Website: apple
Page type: customer-info-address
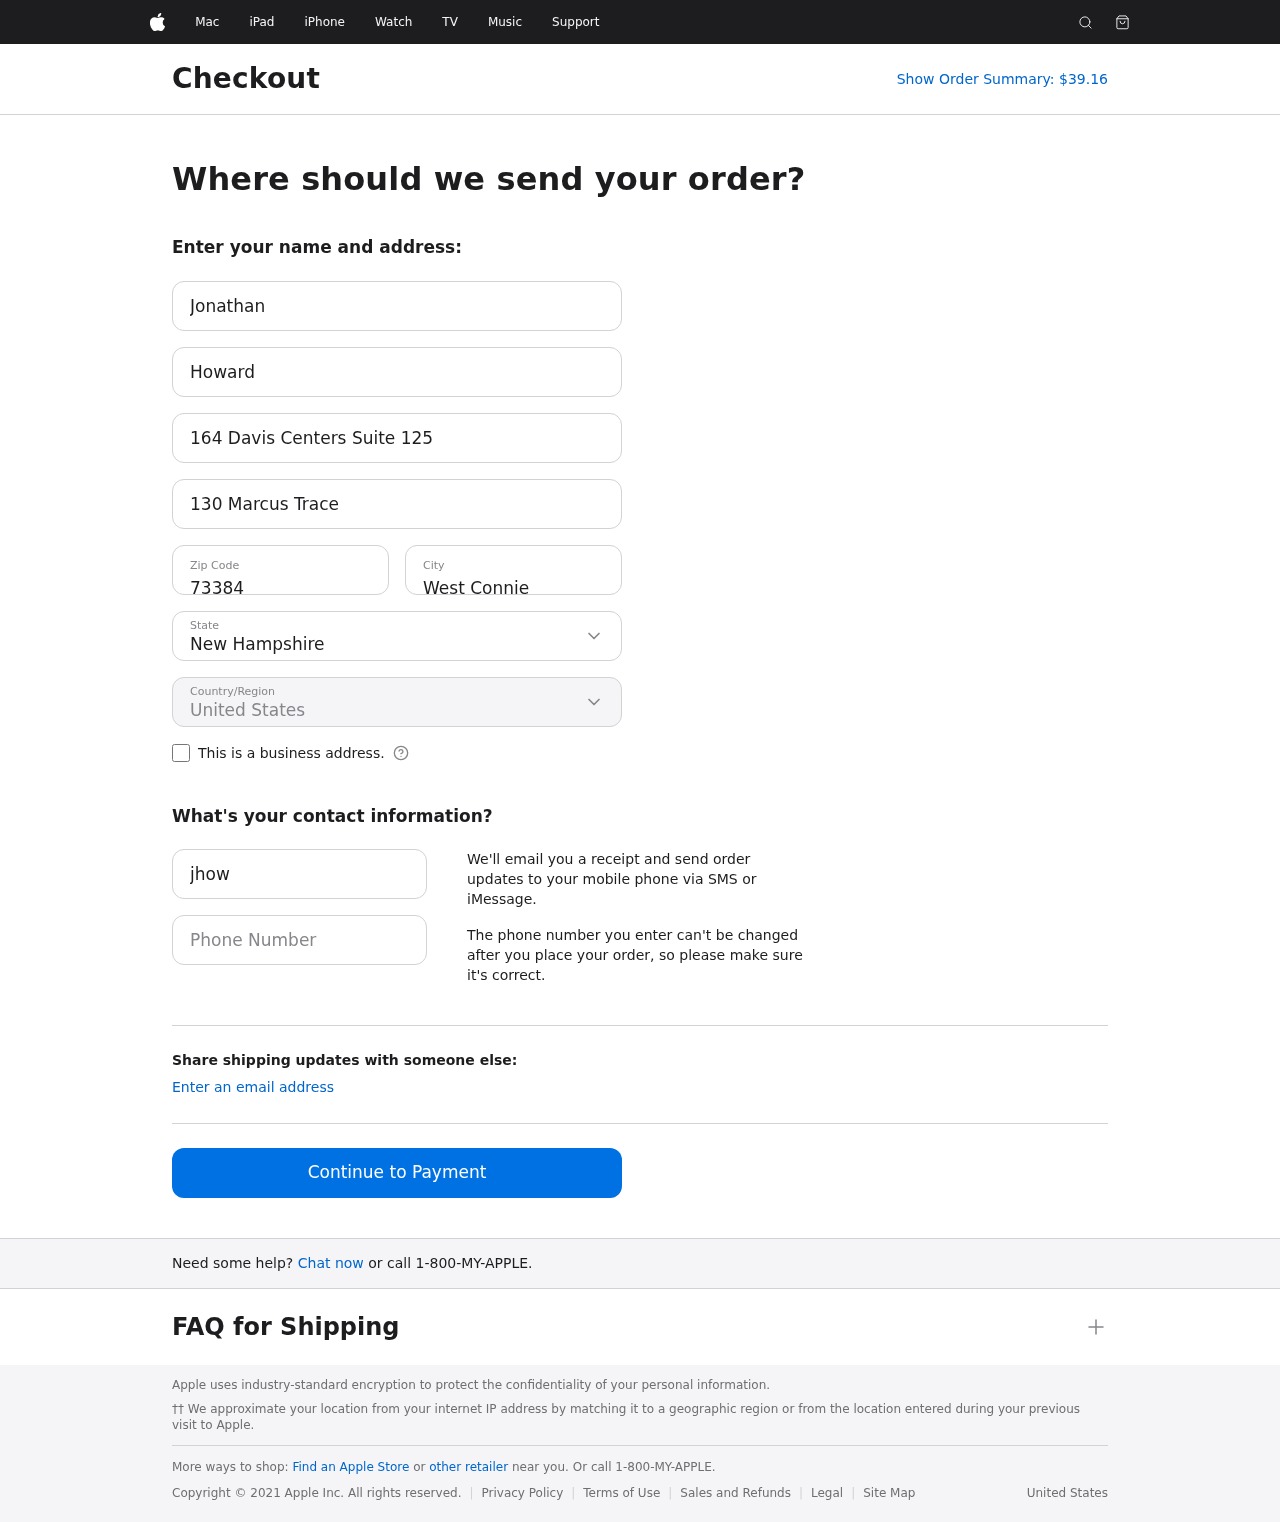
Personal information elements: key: PII_CITY
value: West Connie
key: PII_COUNTRY
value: United States
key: PII_EMAIL
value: jhoward@hotmail.com
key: PII_FIRSTNAME
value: Jonathan
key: PII_LASTNAME
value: Howard
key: PII_PHONE
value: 4742650324
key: PII_POSTCODE
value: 73384
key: PII_STATE
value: New Hampshire
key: PII_STREET
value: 164 Davis Centers Suite 125
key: PII_STREET2
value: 130 Marcus Trace
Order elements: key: ORDER_TOTAL
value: Show Order Summary: $39.16